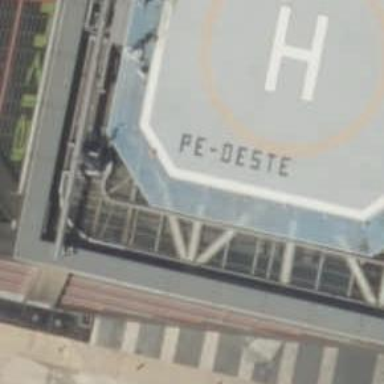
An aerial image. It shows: Image of helipad at airport.